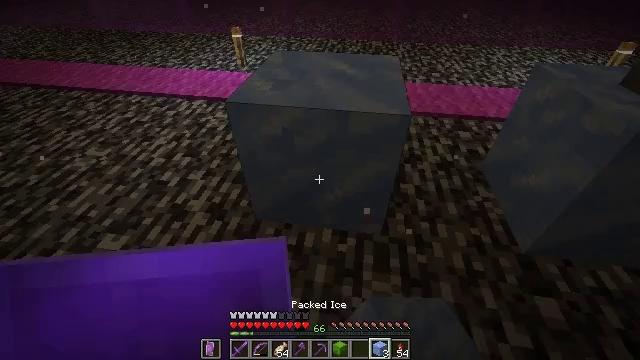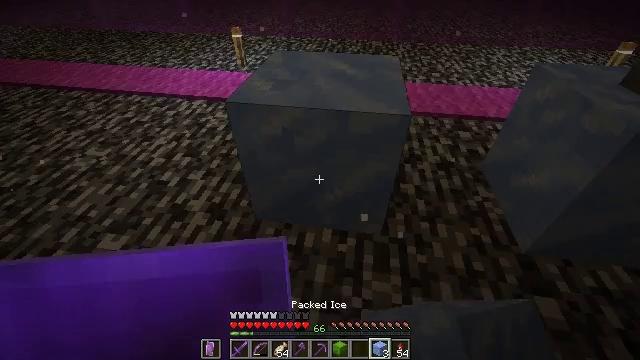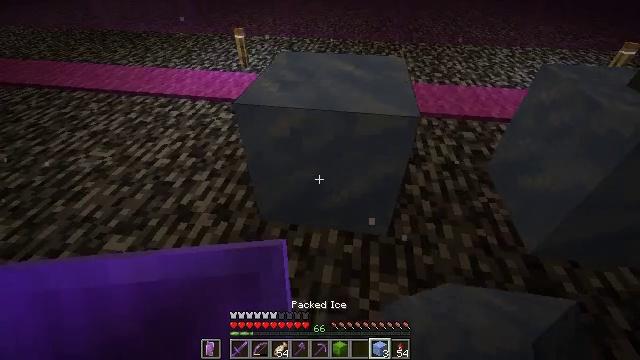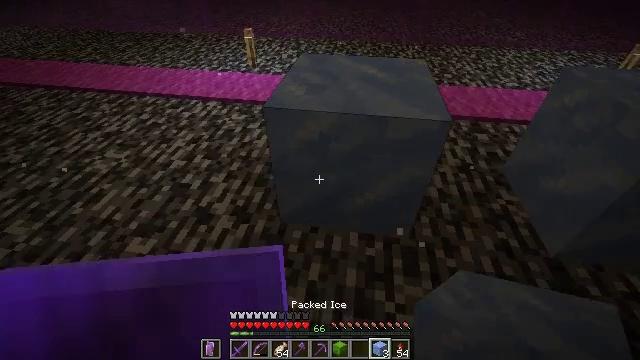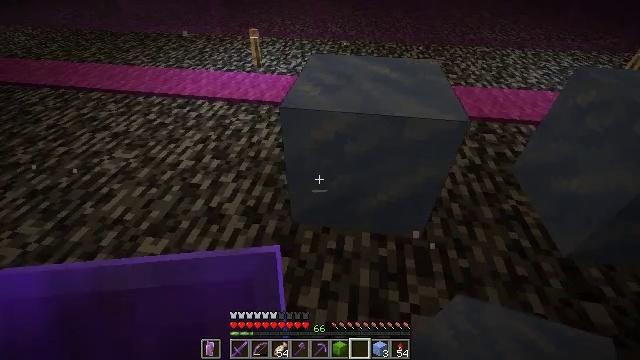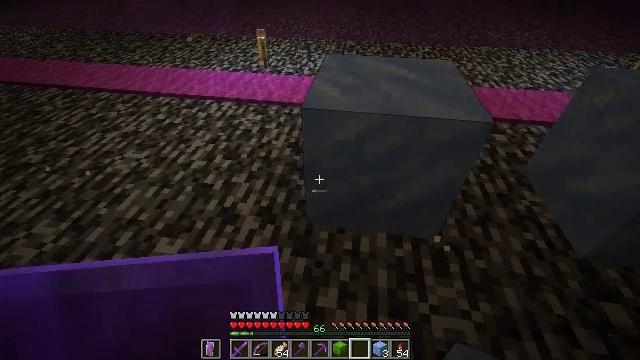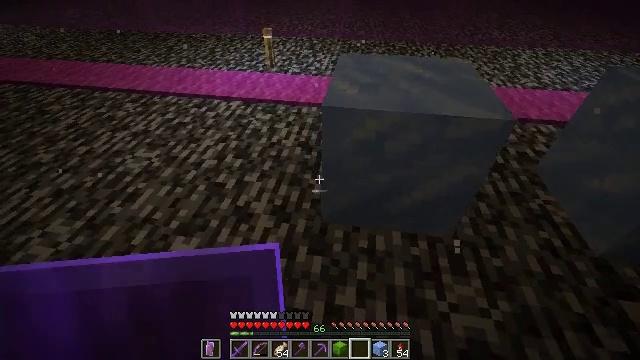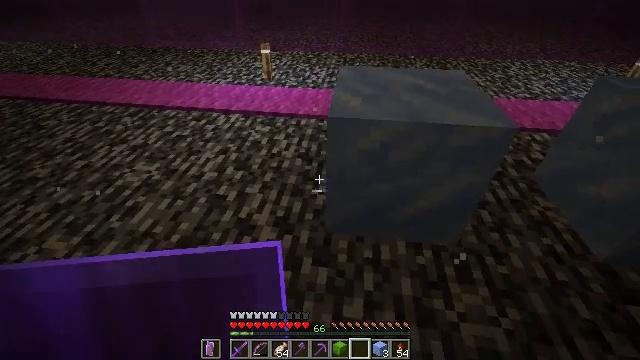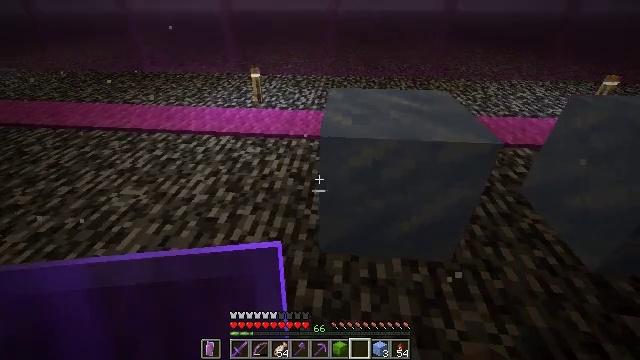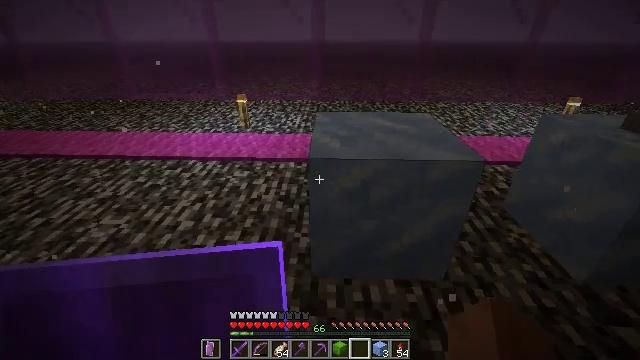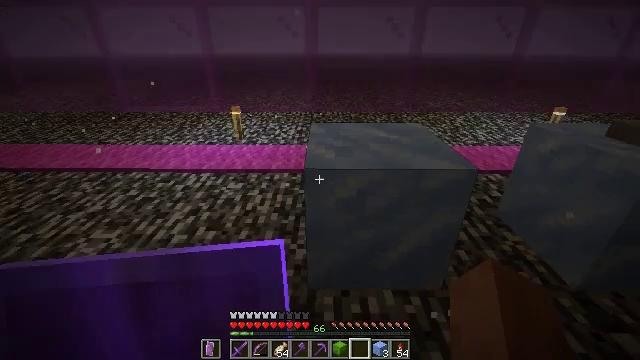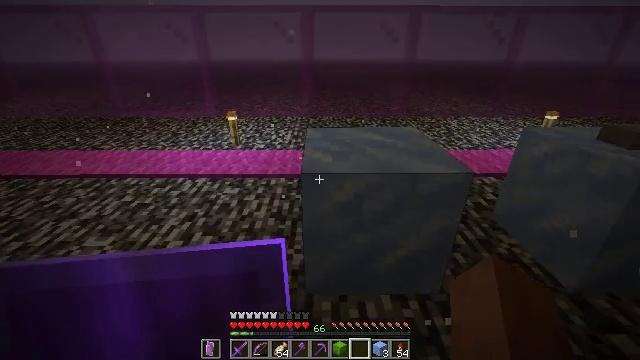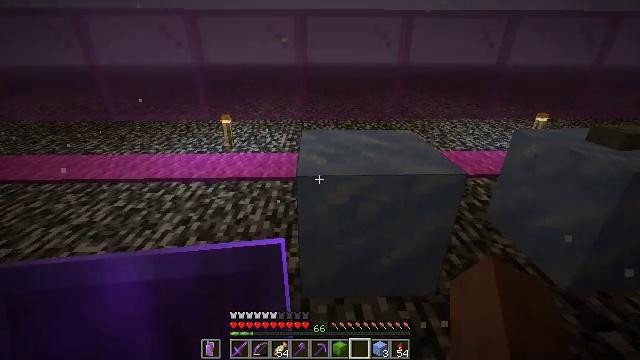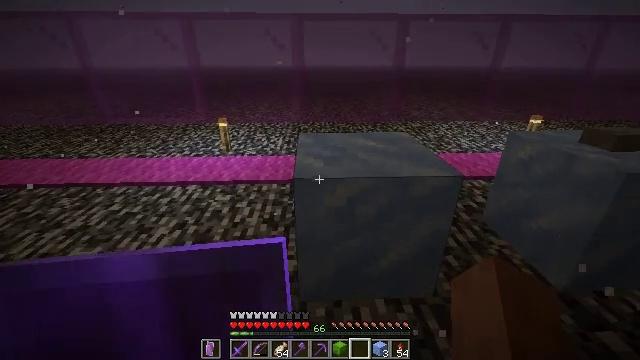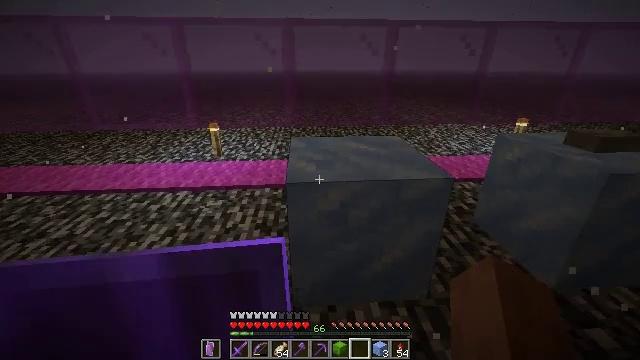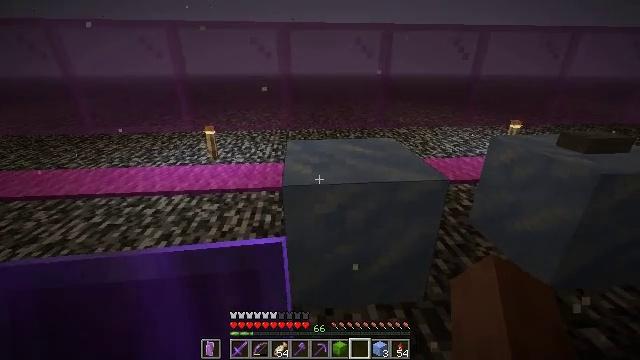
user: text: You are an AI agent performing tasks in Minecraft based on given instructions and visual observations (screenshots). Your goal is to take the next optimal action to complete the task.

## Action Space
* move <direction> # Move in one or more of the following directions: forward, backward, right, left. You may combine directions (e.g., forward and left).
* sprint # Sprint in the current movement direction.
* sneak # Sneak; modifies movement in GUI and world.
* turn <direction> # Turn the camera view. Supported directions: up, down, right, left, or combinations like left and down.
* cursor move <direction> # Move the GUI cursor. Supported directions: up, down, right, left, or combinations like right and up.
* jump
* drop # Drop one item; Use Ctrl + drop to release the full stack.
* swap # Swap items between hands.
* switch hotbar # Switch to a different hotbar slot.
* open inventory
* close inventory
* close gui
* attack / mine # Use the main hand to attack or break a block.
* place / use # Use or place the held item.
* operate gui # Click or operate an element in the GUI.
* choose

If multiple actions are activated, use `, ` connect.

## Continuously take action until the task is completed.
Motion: motion action
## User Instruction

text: Use stone to craft a stone button.
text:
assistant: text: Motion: no_op
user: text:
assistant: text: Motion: move left
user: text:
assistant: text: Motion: move left
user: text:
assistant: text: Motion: move left
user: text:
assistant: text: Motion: no_op
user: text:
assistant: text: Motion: no_op
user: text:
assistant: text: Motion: turn right and up
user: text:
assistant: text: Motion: turn right and up
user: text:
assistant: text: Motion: turn right and up
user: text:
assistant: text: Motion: turn right and up
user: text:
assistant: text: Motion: turn up
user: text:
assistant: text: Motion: turn right
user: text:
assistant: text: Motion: no_op
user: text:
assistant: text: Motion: turn right
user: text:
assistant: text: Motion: no_op
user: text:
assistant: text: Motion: no_op
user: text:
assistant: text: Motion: turn right
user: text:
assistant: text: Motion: turn right and up
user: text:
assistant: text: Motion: use / place
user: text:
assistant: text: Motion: use / place
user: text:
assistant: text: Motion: use / place
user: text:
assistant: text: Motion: no_op
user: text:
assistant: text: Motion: no_op
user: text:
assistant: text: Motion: no_op
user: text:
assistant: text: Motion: no_op
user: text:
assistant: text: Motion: no_op
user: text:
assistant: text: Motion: no_op
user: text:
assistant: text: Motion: no_op
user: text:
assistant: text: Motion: no_op
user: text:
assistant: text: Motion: no_op